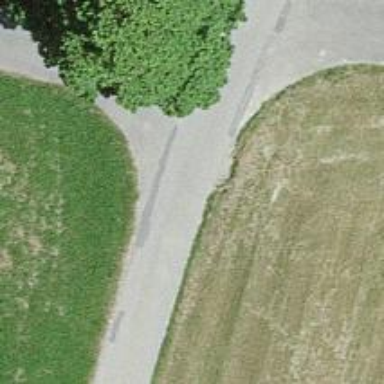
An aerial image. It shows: Unclassified paved road.